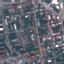
Land use / land cover class: Residential